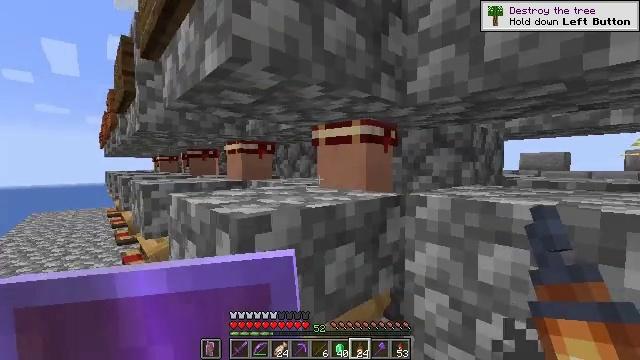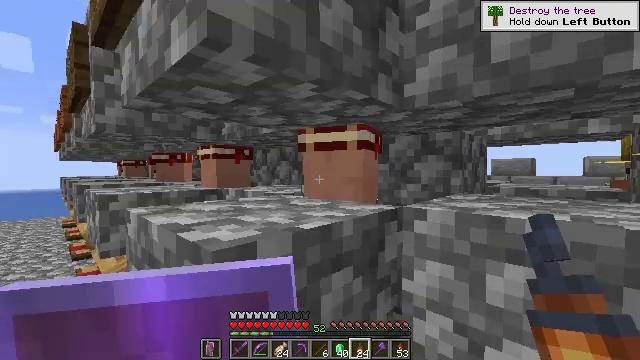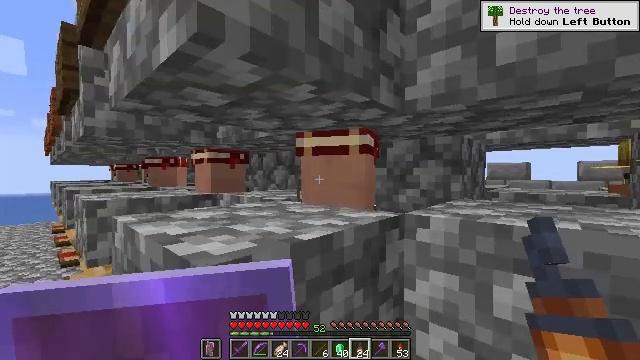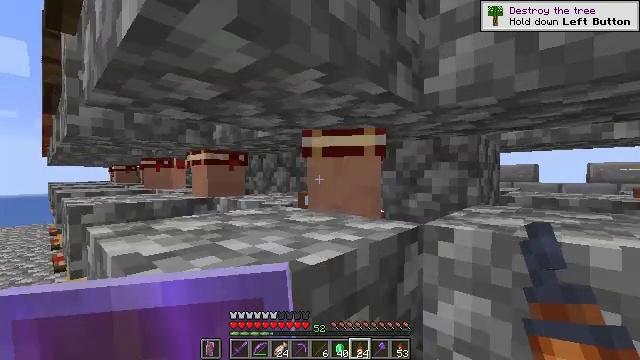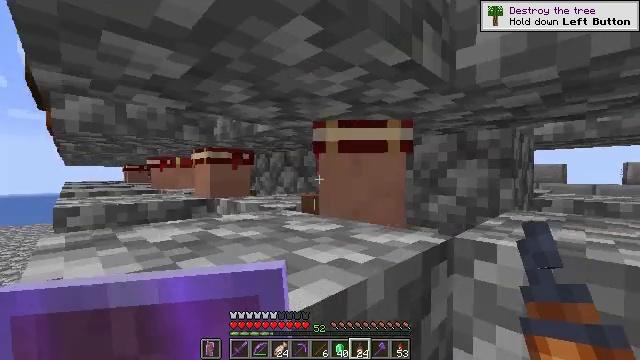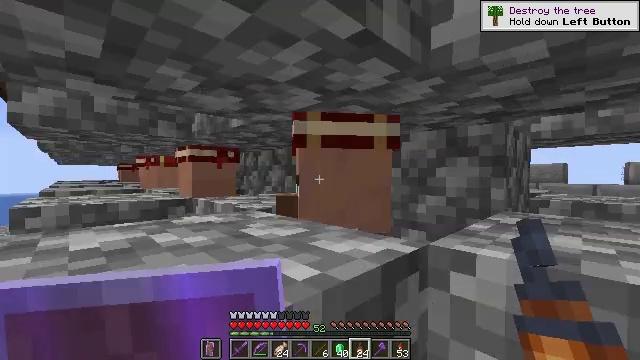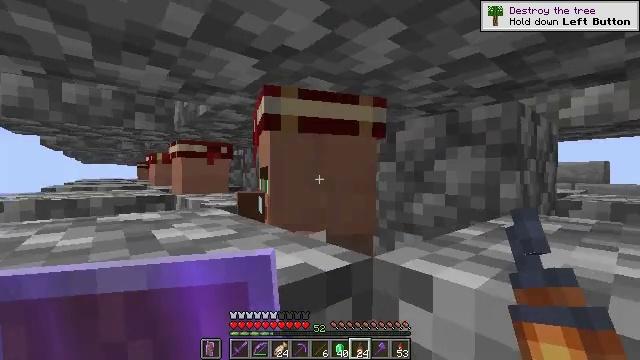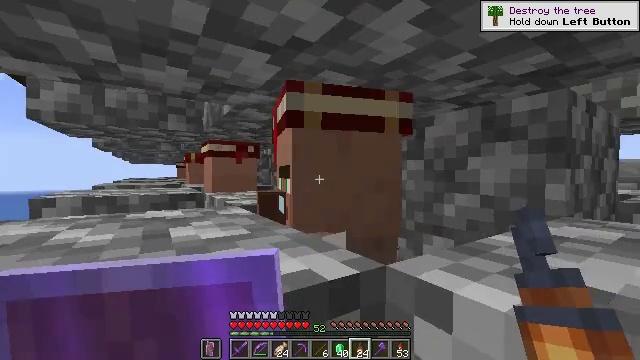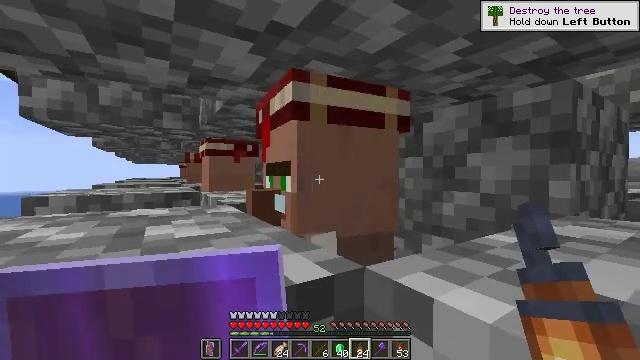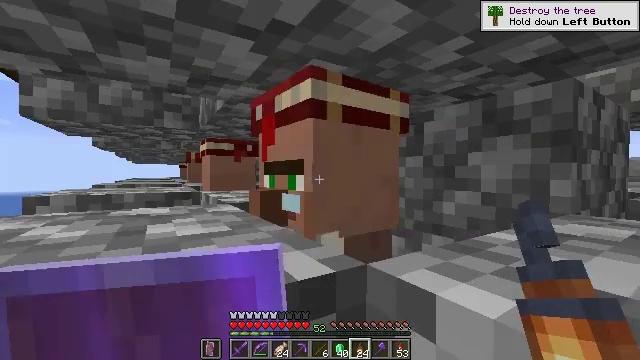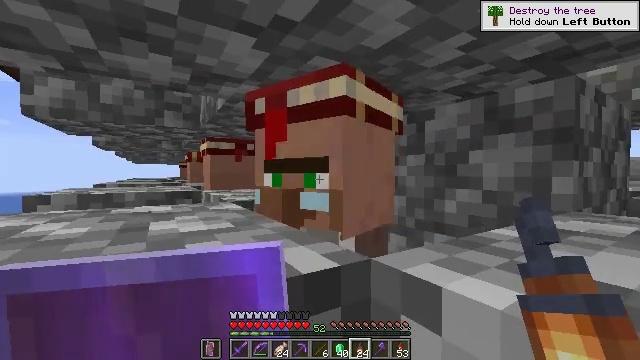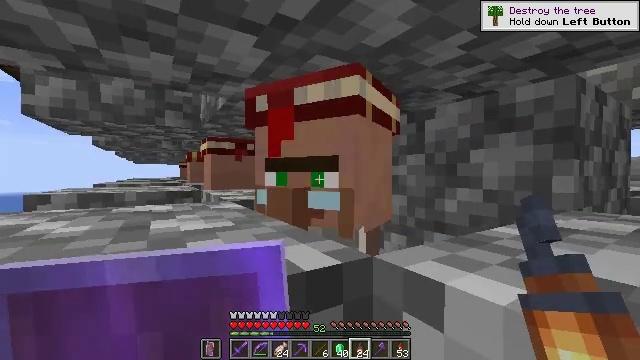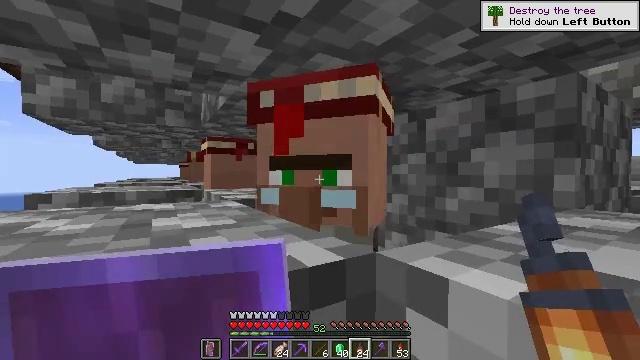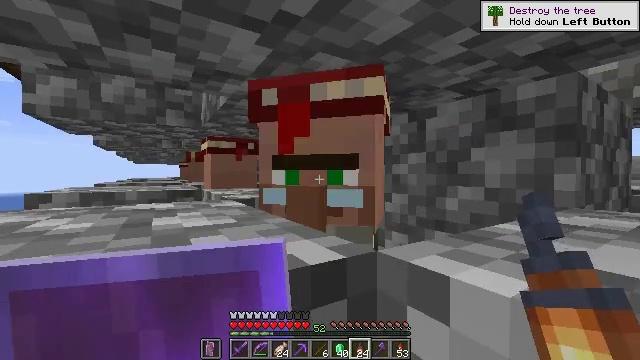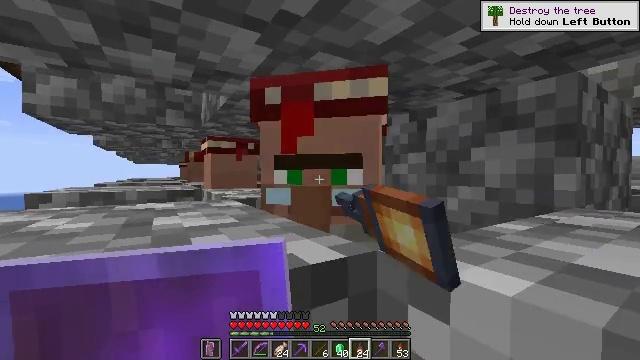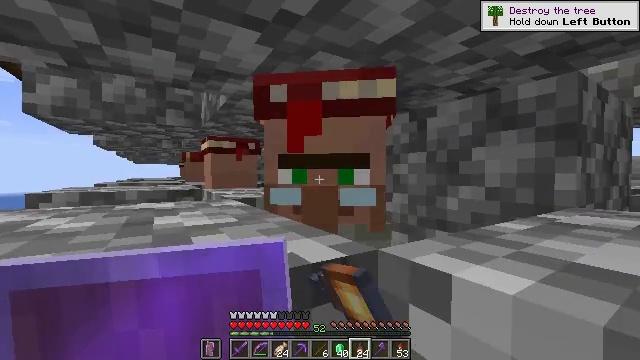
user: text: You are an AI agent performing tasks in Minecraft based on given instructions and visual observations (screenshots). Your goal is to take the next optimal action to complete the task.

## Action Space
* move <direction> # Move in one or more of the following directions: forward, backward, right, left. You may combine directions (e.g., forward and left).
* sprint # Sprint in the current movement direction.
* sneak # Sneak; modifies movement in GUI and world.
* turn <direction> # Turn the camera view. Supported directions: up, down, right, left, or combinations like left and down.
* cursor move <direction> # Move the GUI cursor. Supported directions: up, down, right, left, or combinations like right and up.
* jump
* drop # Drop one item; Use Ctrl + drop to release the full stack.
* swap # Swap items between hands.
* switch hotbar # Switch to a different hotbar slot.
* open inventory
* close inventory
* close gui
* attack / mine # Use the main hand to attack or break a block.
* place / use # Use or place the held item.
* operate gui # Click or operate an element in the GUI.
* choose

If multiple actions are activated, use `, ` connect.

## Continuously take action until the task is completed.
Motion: motion action
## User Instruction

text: Combine iron nuggets and a torch to create a lantern.
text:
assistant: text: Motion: move forward, turn right and up
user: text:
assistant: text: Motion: move forward
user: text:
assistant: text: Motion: move forward
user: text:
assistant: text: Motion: move forward and move right, turn left
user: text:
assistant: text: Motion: move forward and move right
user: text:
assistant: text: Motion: move forward and move right, turn left
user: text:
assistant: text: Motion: move forward and move right, turn left
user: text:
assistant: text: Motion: move forward and move right
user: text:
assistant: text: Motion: move forward
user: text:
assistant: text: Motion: no_op
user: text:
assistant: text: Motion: no_op
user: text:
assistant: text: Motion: no_op
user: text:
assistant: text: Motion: use / place
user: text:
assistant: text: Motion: use / place
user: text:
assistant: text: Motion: use / place
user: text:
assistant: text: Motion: no_op
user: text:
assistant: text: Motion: no_op
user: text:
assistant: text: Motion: no_op
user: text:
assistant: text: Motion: no_op
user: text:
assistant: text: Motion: no_op
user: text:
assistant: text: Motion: no_op
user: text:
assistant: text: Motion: no_op
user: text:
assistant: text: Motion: turn left
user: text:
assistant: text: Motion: no_op
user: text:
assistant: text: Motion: turn left
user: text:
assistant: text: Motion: turn left
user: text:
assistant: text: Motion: sneak, turn left
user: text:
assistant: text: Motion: sneak
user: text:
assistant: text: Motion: sneak
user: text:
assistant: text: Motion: sneak